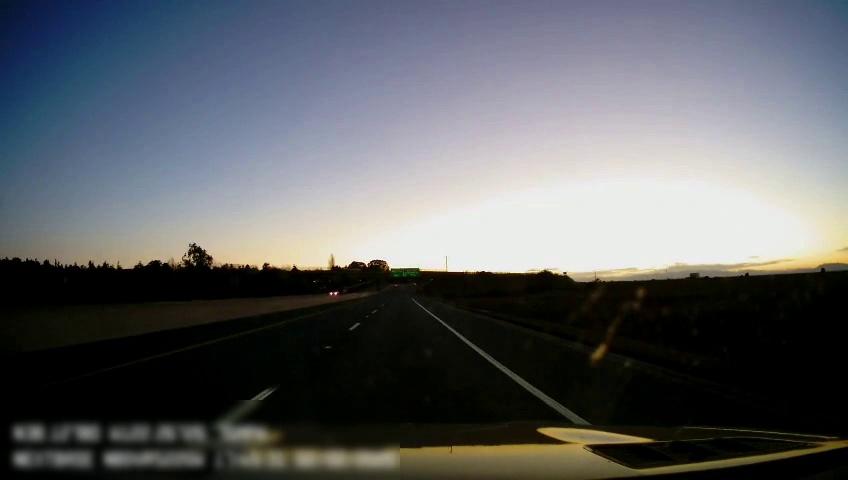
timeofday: Dusk/Dawn/Twilight
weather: Sunny
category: Drivable Space
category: Lanes | Current Lane
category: Lanes | Current Lane
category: Lanes | Alternate Lane
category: Lanes | Alternate Lane